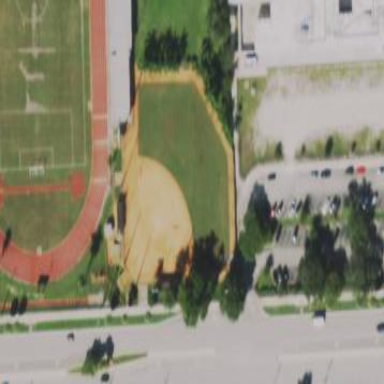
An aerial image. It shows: Softball pitch for leisure and sport activities.